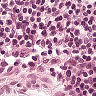
Metastatic tissue present: no